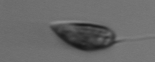
Label: Prorocentrum_triestinum